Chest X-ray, AP view. Patient: 54 years old, sex F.
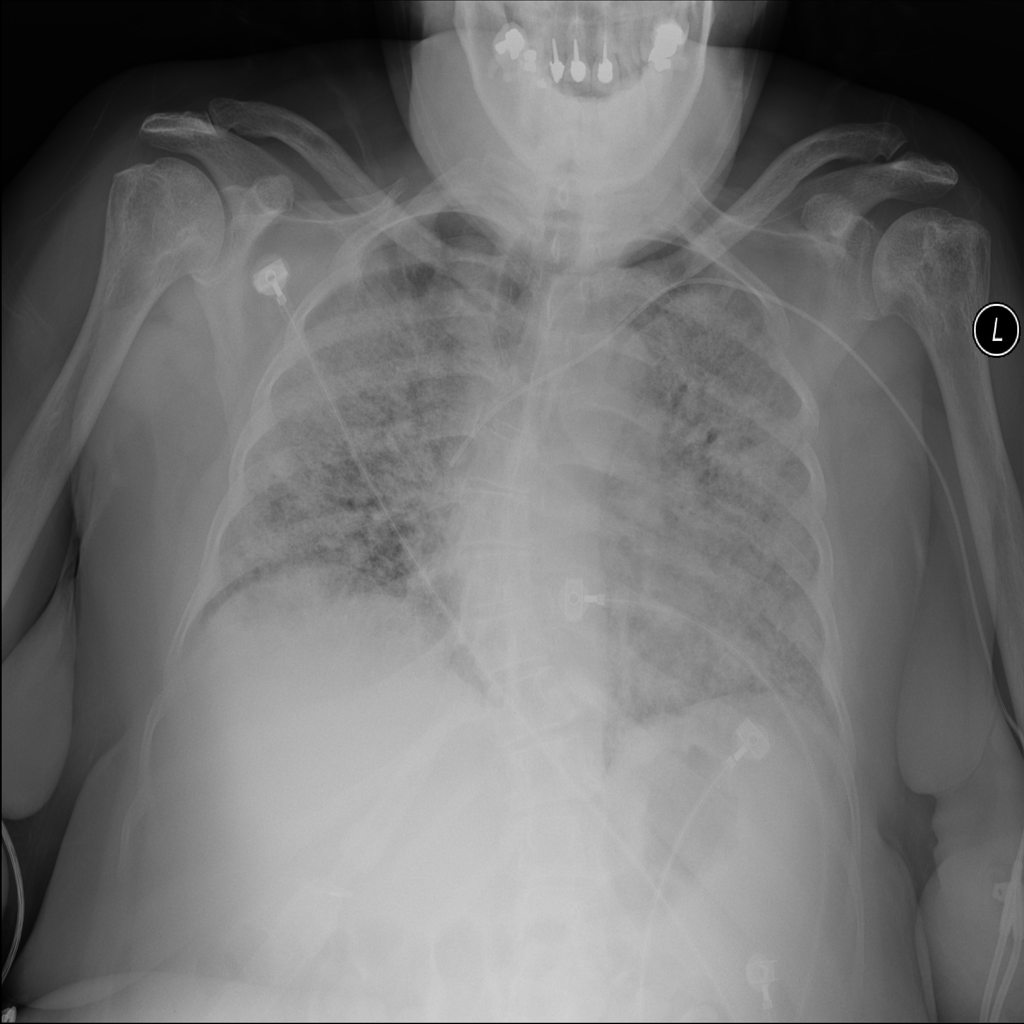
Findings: Edema, Infiltration, Pneumonia